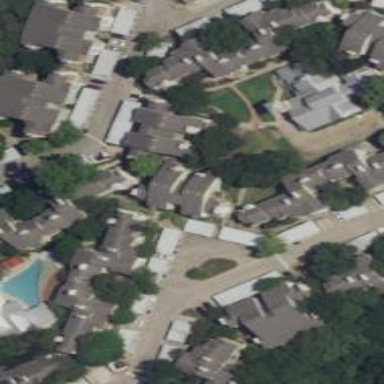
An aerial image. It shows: Living street.